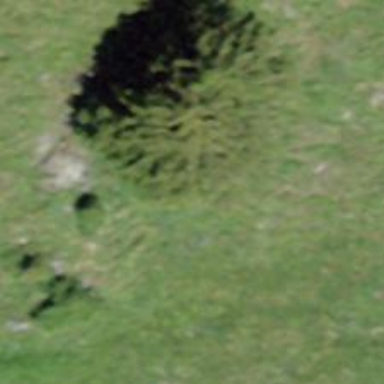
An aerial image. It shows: Needle-leaved tree in nature.